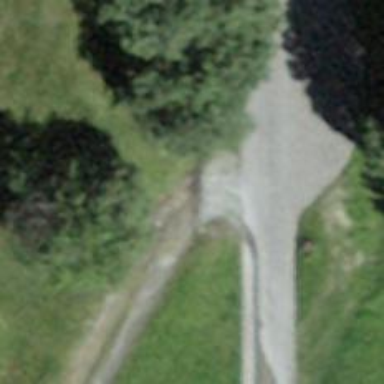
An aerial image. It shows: Track road with grade4 tracktype.